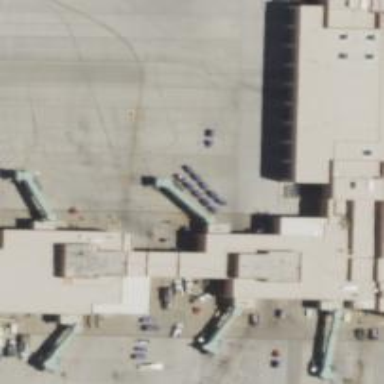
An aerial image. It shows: Airport gate.